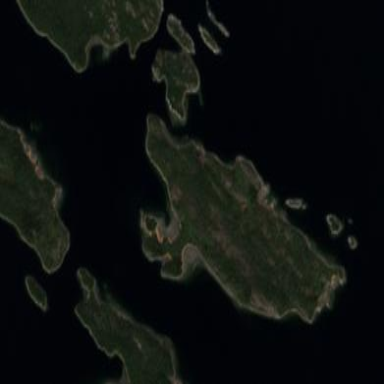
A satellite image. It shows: Island with natural coastline.